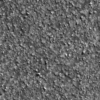
Label: not_dusty